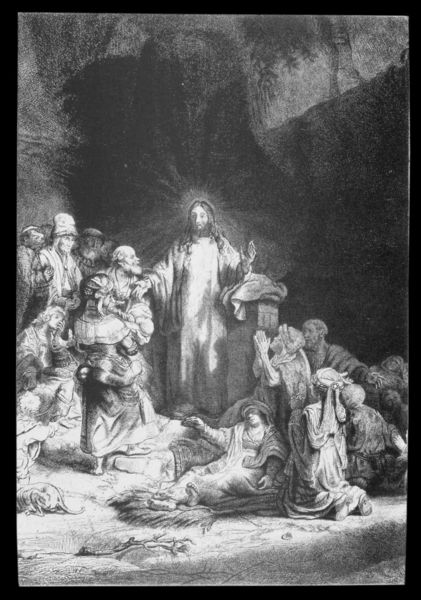
Titel: Christus heilt die Kranken - Genannt: Das Hundertguldenblatt
Künstler: Harmensz van Rijn Rembrandt
Institution: London, British Museum
Schlagwörter: dunkel, felsen, gemälde, mann, schatten, weiß, frauen, menschen, frau, hell, licht, männer, schwarz, zeichnung, hund, tod, tot, bild, gewänder, höhle, liegen, fels, greis, religion, liegende, schwarz-weiß, radierung, stich, knien, bleistift, schein, heiligenschein, christus, grab, jesus, jesus christus, krankheit, grotte, predigt, erscheinung, erleuchtung, jünger, maria, anbetung, heilung, zwichnung, christentum, greise, auferstehung, gläubige, himmelfahrt, apostel, erläuchtung